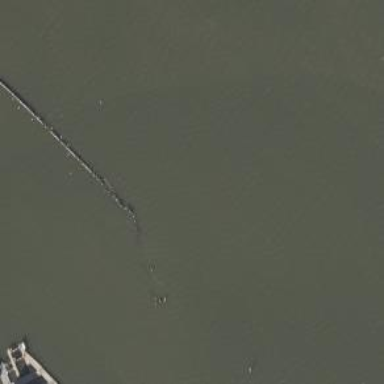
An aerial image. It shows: Breakwater structure.